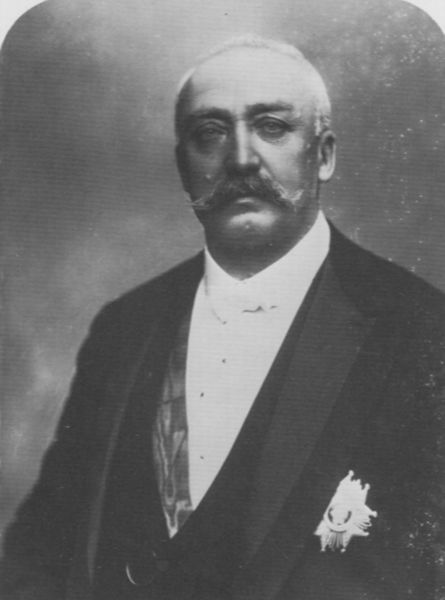
Titel: Félix Faure (1841-1899), Staatspräsident seit 1895
Künstler: Atelier Nadar
Institution: unbekannt
Schlagwörter: mann, schatten, weiß, ausschnitt, blume, grau, haar, hintergrund, licht, mund, nase, ohr, profil, schwarz, stirn, blick, alt, anzug, bart, hemd, jacke, schnurrbart, augen, gesicht, kragen, bildnis, herr, portrait, porträt, auge, haare, halbfigur, mantel, augenbrauen, brustbild, frontal, kinn, kontrast, ohren, scheitel, oval, rund, schärpe, kaiser, frack, schnäuzer, schnurbart, detail, ernst, grübchen, knopfloch, brauen, glatze, atelier, knöpfe, fliege, jackett, revers, schnauzbart, schnauzer, jacket, weste, lider, foto, fotografie, photographie, berlin, alter, stern, schwarz weiß, polizei, abzeichen, bruststern, orden, stehkragen, nelke, geheimratsecken, photo, halbrund, eiss, smoking, kinngrübchen, einstecktuch, kin, fotographie, aufnahme, fotografi, warze, studio, glaze, grauhaarig, wilhelm ii, lid, nadar, atelieraufnahme, auszeichnung, silberchlorid, kamera, brusttasche, schurrbart, frach, schwarrz, senior, sterin, sthkragen